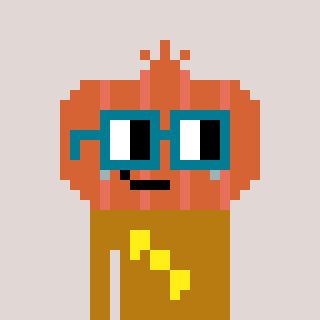
a pixel art character with square dark green glasses, a onion-shaped head and a gold-colored body on a warm background